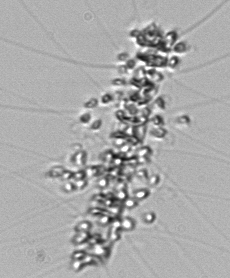
Label: Chaetoceros_didymus_TAG_external_flagellate